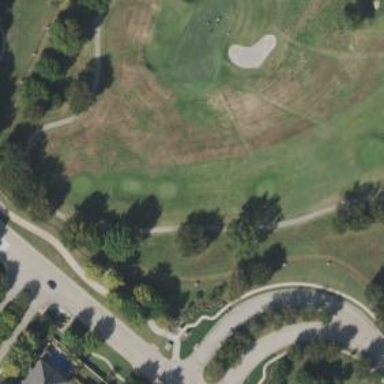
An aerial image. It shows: Pathway for golfing.